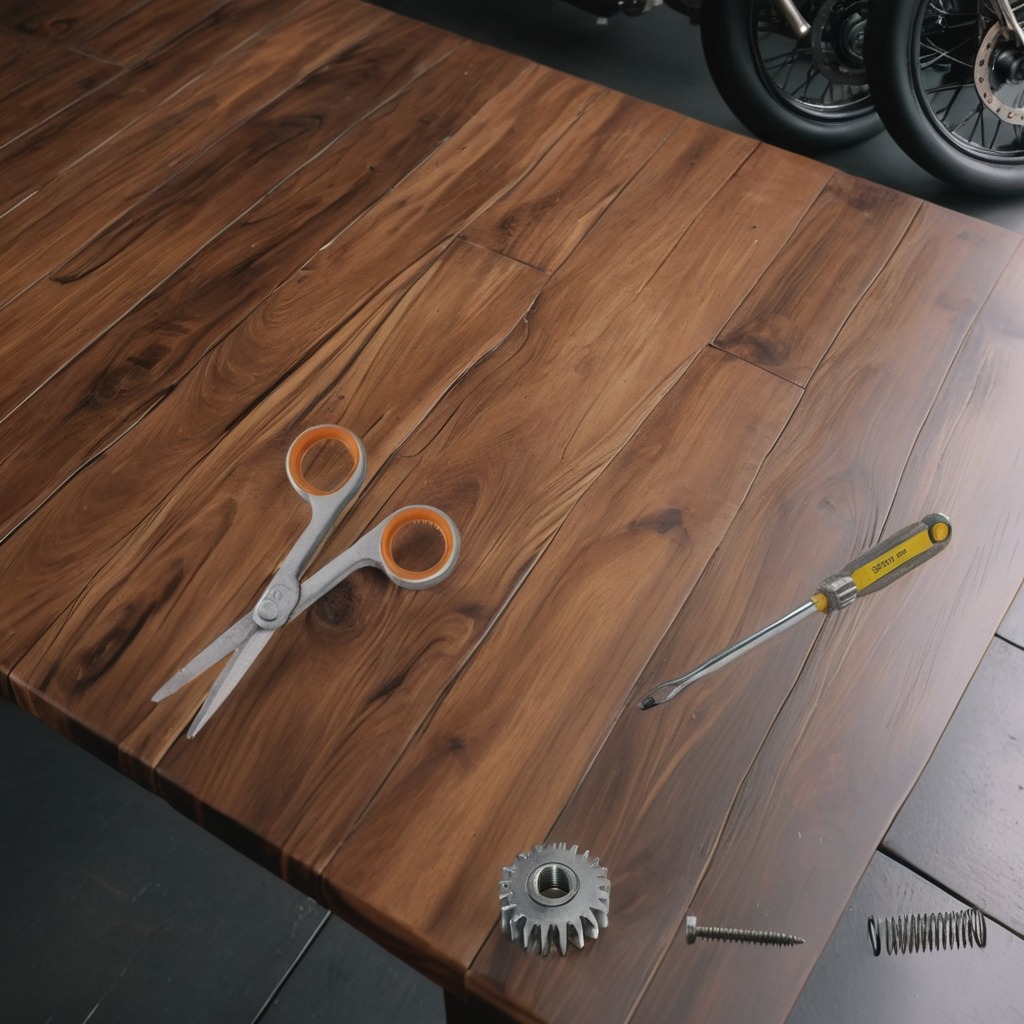
A gear with teeth, a screw, a spring, and a pair of scissors are lying on the wooden table.